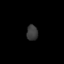
Tissue: lung
Cell type: Fibroblasts
Senescence score: 0.5784
Nuclear area (px): 169
Mean DAPI intensity: 58.692